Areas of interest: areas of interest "Badminton Court"
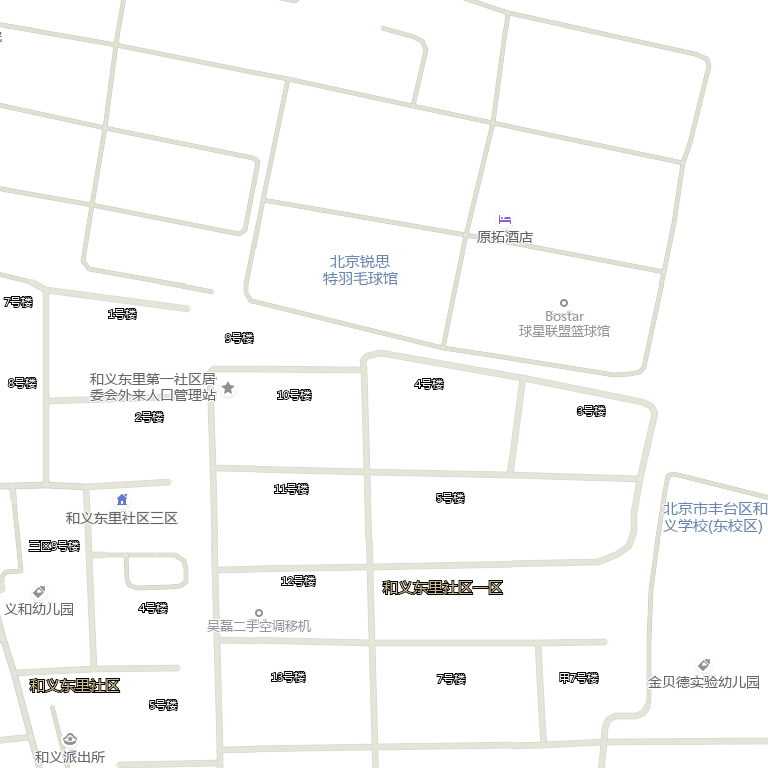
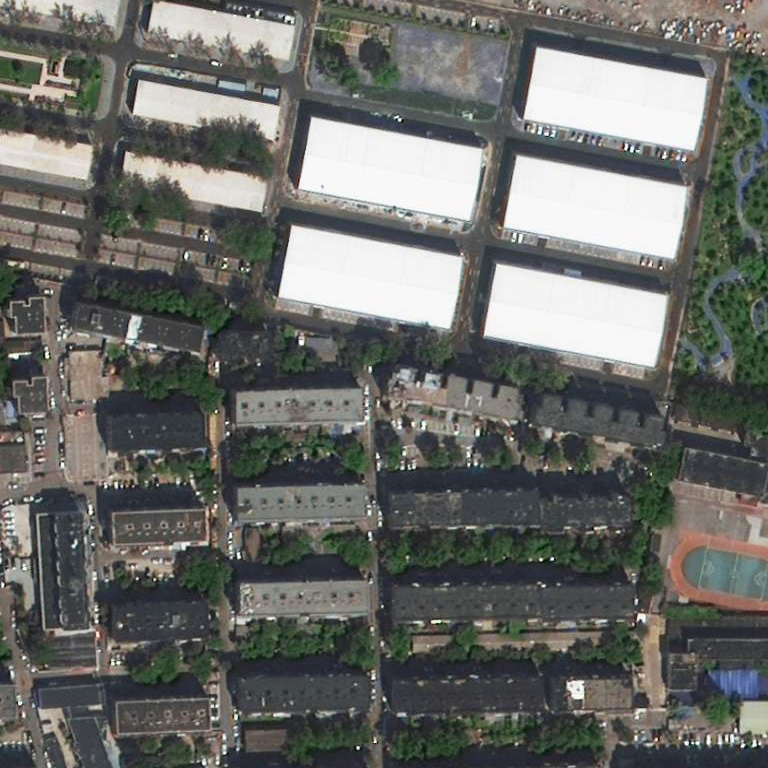